Question: How can I parse my complex json data inside fragment (listview). I can't all the json data inside fragment.
Error

Json data
'''
{
"users": [{
"userId": 1,
"name": "Dya Vega",
"profilePhoto": "https://graph.facebook.com/<PHONE>/picture?type=large",
"dateMatched": "1/1/2015",
"distance": "1 miles away",
"status": "Online",
"requestMessage": "Hi, can I know you?",
"like": 234,
"lastActive": "Active 1 hour ago"
}, {
"userId": 2,
"name": "Esa Ezzatinor",
"profilePhoto": "https://graph.facebook.com/<PHONE>/picture?type=large",
"dateMatched": "1/1/2015",
"distance": "2 miles away",
"status": "Online",
"requestMessage": "Hi, can I know you?",
"like": 234,
"lastActive": "Active 2 hour ago"
}]
}
'''
HistoryFragment.java
'''
public class HistoryFragment extends Fragment {
...
// Creating volley request obj
JsonArrayRequest userReq = new JsonArrayRequest(url,
new Response.Listener<JSONArray>() {
@Override
public void onResponse(JSONArray response) {
Log.d(TAG, response.toString());
hidePDialog();
// Parsing json
for (int i = 0; i < response.length(); i++) {
try {
JSONObject obj = response.getJSONObject(i);
User user = new User();
User.setName(obj.getString("name")); // error here
User.setThumbnailUrl(obj.getString("profilePicture")); // error here
User.setLastLogin(obj.getString("lastLogin")); // and here
// adding user to users array
userList.add(user);
} catch (JSONException e) {
e.printStackTrace();
}
}
// notifying list adapter about data changes
// so that it renders the list view with updated data
adapter.notifyDataSetChanged();
}
}, new Response.ErrorListener() {
@Override
public void onErrorResponse(VolleyError error) {
VolleyLog.d(TAG, "Error: " + error.getMessage());
hidePDialog();
}
});
...
}
'''
User.java (Model/Object)
'''
public class User {
private String name, lastActive, profilePhotoUrl;
public User() {
}
public User(String name, String lastActive, String profilePhotoUrl) {
this.name = name;
this.lastActive = lastActive;
this.profilePhotoUrl = profilePhotoUrl;
}
public String getName() {
return name;
}
public void setName(String name) {
this.name = name;
}
public String getLastActive() {
return lastActive;
}
public void setLastActive(String lastActive) {
this.lastActive = lastActive;
}
public String getProfilePhotoUrl() {
return profilePhotoUrl;
}
public void setProfilePhotoUrl(String profilePhotoUrl) {
this.profilePhotoUrl = profilePhotoUrl;
}
}
'''
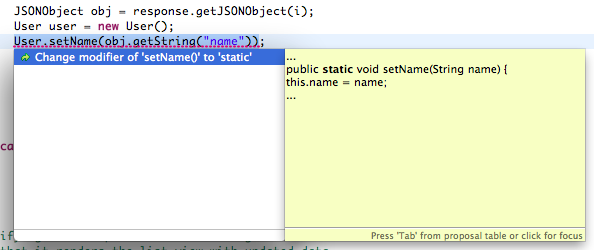
Answer: As in 'User' class all methods are 'non-static' but trying to access all method using class name().
Create class object to access all methods
'''
User user = new User();
'''
Now use 'user' to access all getter/setter methods from User class.
If want to access all methods without creating object using class name as doing currently then add static with all methods in User class.